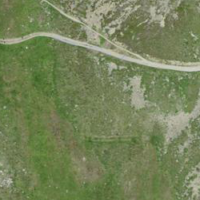
EUNIS habitat code: 26
Species observed at this site:
Kalmia procumbens
Mustela erminea
Anthus spinoletta
Silene acaulis
Vaccinium uliginosum
Arnica montana